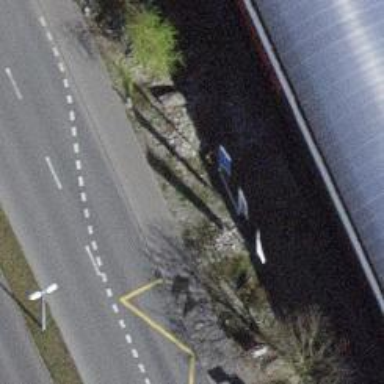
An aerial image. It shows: Platform for public transport with shelter.